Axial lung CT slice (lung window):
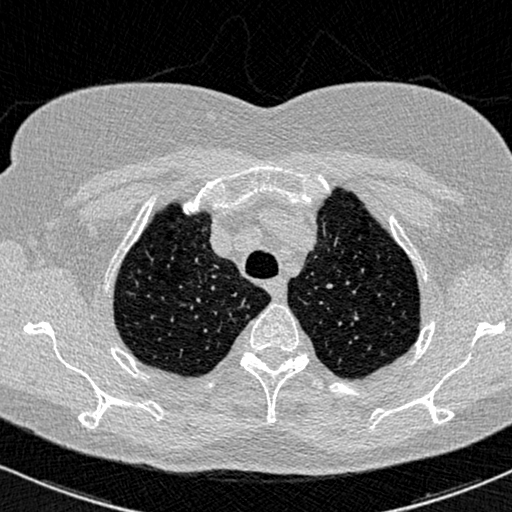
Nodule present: no